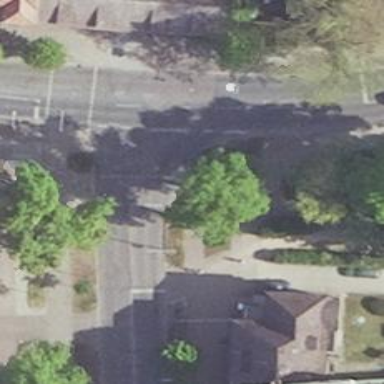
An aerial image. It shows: Footway along the road.